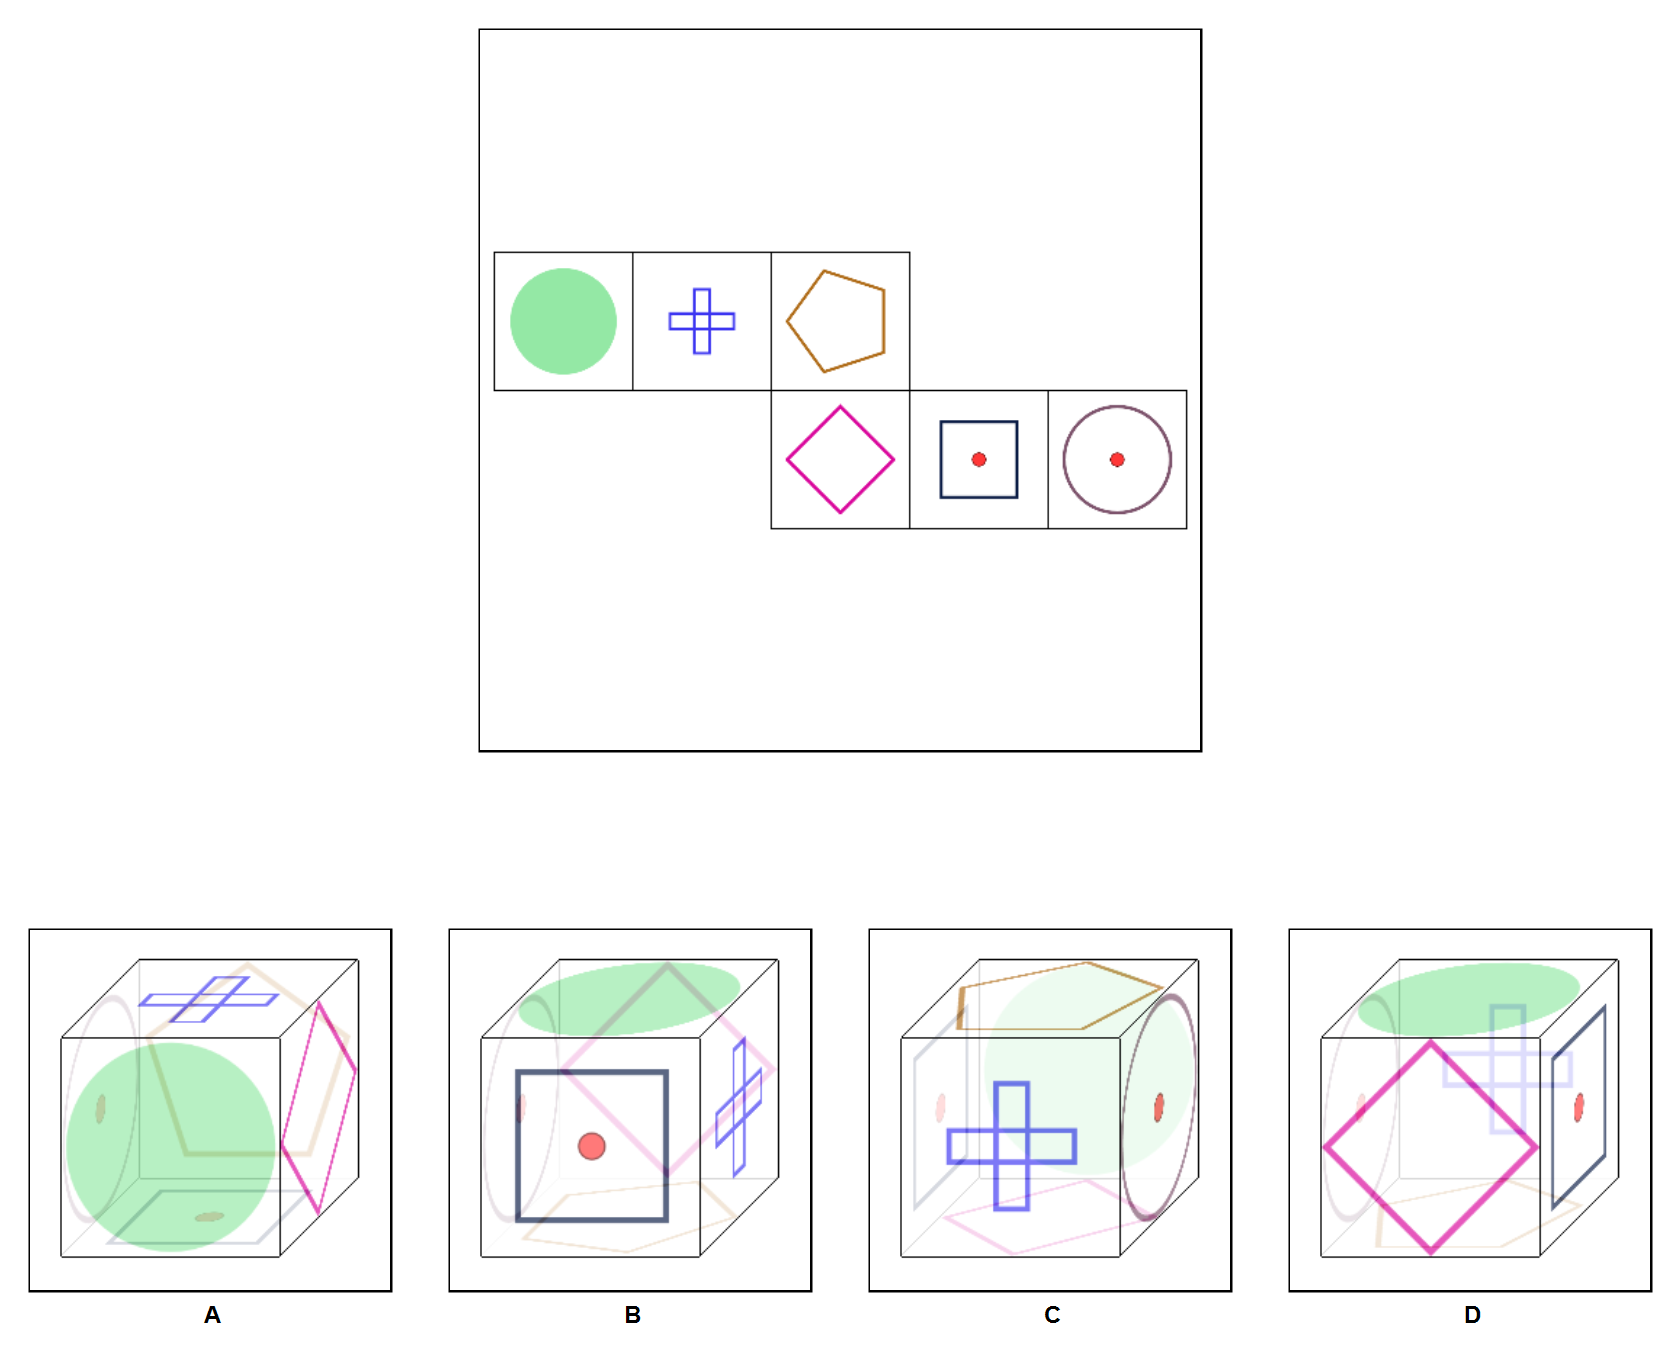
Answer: A